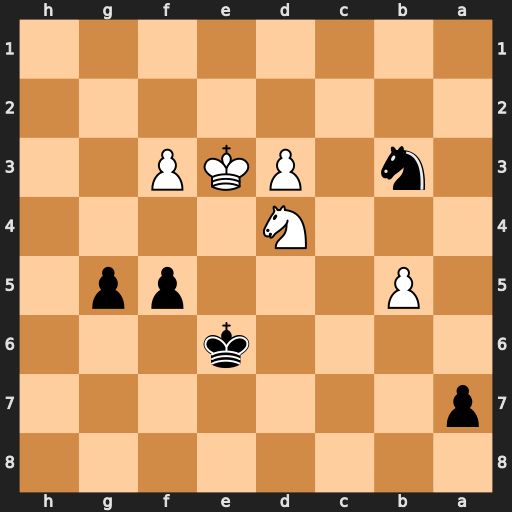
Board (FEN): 8/p7/4k3/1P3pp1/3N4/1n1PKP2/8/8
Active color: b
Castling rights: -
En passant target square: -
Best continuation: Nxd4 Kxd4 Kd6